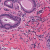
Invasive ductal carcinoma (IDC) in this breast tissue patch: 0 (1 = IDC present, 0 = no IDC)